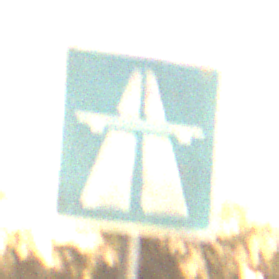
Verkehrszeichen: Autobahn
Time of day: Night
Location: Outdoor (Nature)
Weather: Clear
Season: NotSpecified
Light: Natural